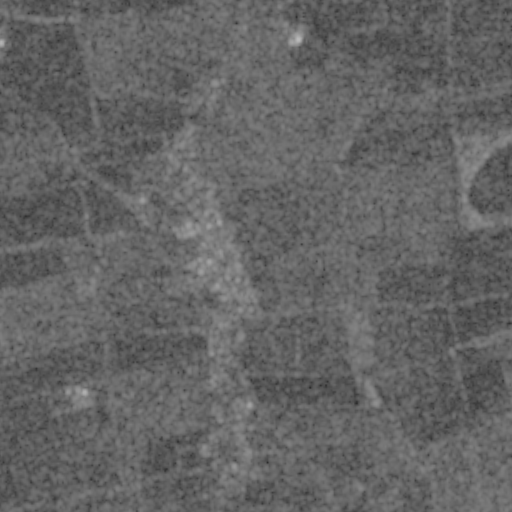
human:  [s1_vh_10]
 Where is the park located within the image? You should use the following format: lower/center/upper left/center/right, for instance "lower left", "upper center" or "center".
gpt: The park is located in the center of the image.
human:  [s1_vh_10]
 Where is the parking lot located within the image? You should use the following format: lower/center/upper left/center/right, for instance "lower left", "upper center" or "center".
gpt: The parking lot is located in the center of the image.
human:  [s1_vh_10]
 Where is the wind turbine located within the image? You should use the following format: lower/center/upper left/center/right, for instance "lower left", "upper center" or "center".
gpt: The wind turbine is located in the lower left of the image.
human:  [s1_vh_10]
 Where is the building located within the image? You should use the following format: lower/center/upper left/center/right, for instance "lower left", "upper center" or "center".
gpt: There is no building in the image.

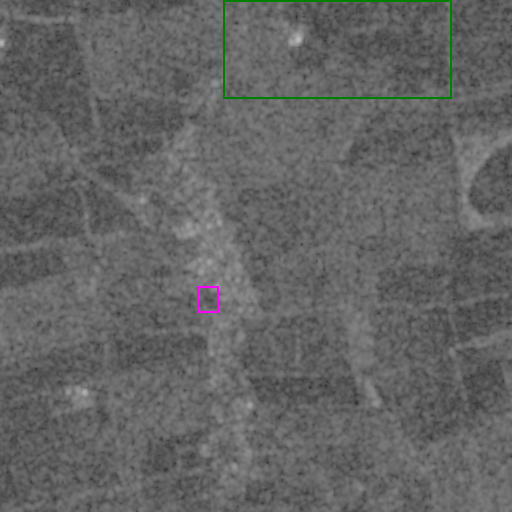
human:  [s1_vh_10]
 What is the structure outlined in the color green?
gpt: The structure outlined in green is a crop field.
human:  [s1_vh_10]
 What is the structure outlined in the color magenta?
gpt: The structure outlined in magenta is a park.
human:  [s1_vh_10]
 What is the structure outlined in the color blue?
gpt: There is no blue outline.